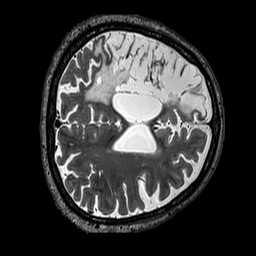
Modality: T2w
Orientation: axial
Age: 64
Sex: male
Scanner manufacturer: siemens
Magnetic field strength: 3 T
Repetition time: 3.2 s
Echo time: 0.567 s